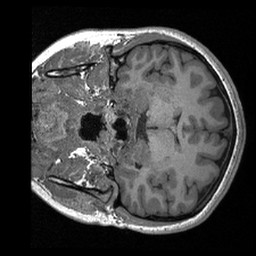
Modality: T1w
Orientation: coronal
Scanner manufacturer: siemens
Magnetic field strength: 3 T
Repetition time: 2.4 s
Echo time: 0.00213 s